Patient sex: M
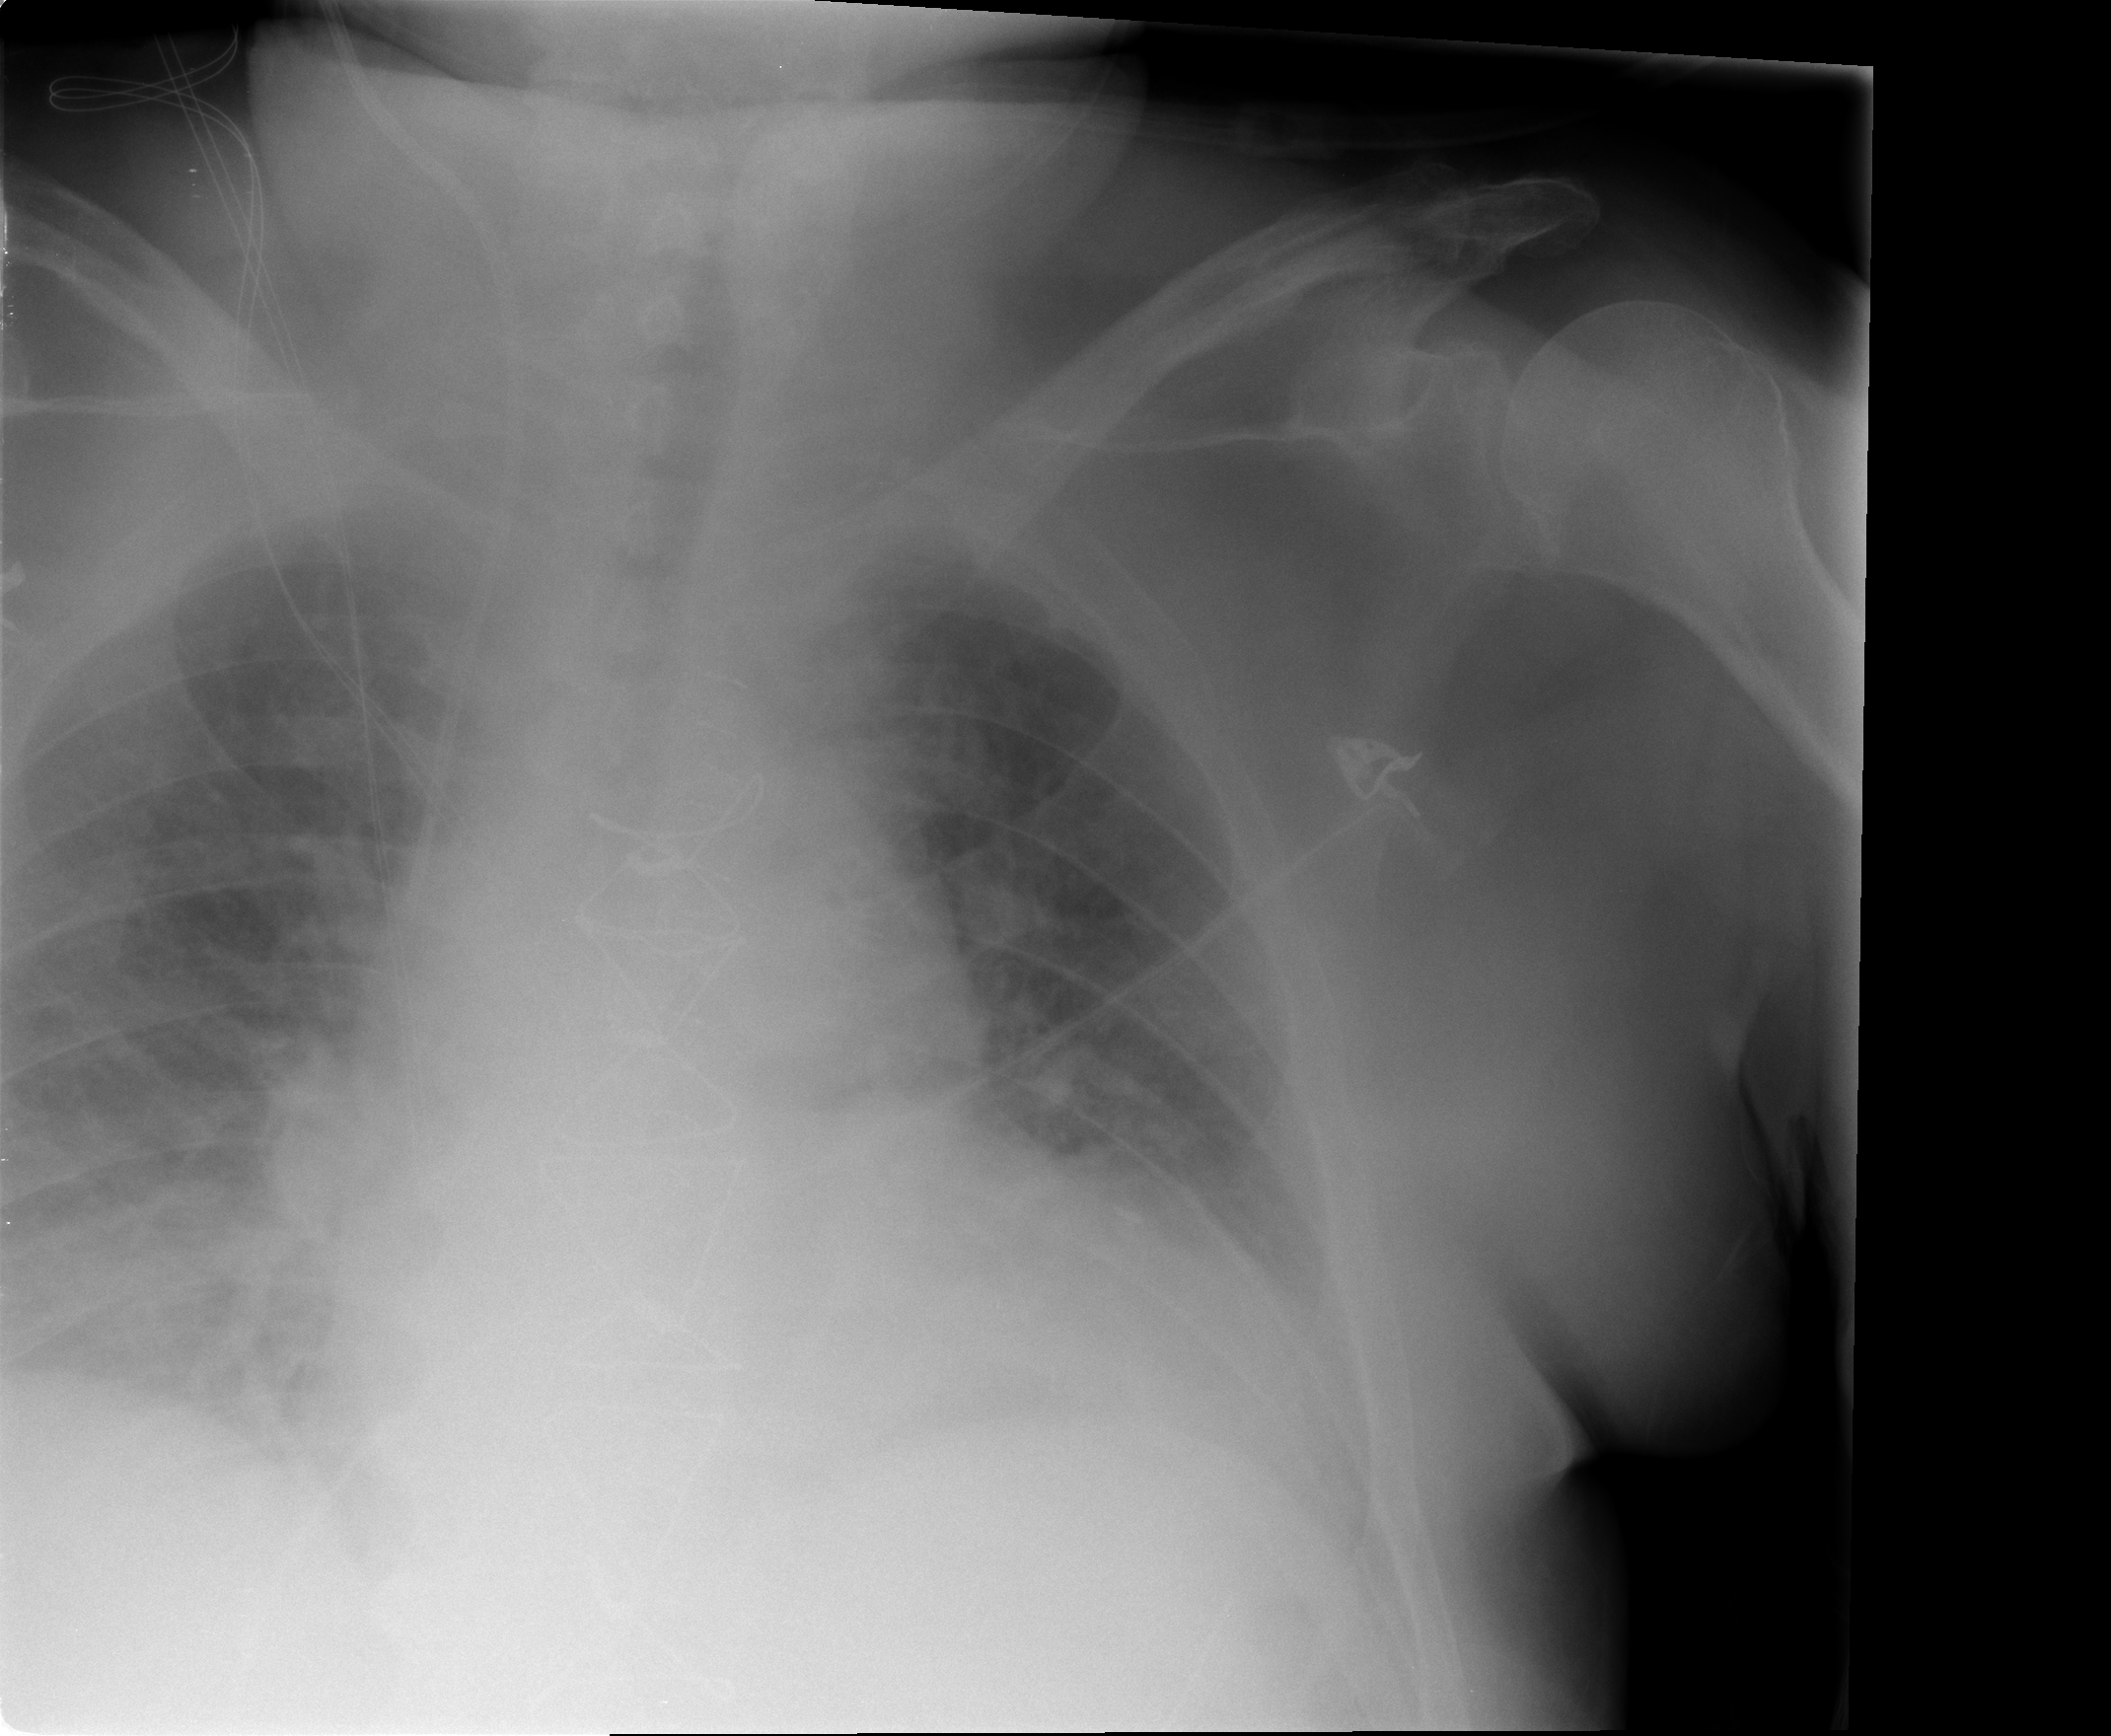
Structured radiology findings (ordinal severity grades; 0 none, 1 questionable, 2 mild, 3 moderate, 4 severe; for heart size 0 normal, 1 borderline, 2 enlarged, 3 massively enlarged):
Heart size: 0
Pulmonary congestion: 2
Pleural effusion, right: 0
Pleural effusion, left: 0
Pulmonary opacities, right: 0
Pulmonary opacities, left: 0
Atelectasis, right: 0
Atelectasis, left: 2